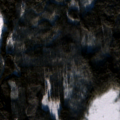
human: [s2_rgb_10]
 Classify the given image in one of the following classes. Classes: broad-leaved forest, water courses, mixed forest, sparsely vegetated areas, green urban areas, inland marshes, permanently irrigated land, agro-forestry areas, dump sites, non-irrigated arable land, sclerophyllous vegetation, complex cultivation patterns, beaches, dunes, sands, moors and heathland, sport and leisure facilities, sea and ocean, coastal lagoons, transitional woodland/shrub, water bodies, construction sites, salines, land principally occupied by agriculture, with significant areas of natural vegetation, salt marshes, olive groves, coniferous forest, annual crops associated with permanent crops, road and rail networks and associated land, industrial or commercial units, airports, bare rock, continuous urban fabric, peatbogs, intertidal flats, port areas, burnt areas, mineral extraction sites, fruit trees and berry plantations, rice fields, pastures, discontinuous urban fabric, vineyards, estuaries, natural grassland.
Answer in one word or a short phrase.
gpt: coniferous forest, mixed forest, peatbogs